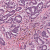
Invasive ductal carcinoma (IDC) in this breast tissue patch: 1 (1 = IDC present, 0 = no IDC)